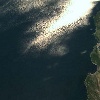
Label: water